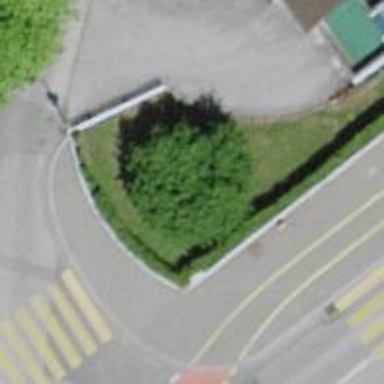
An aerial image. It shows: Hedge barrier.